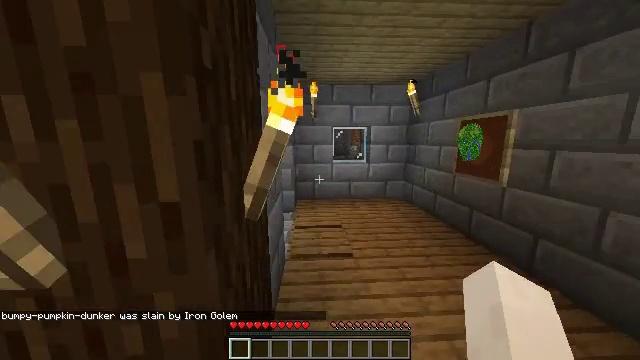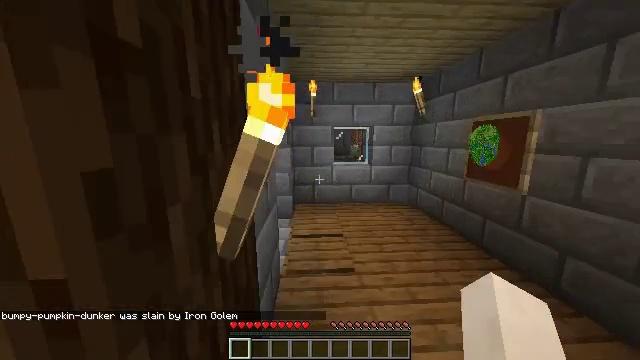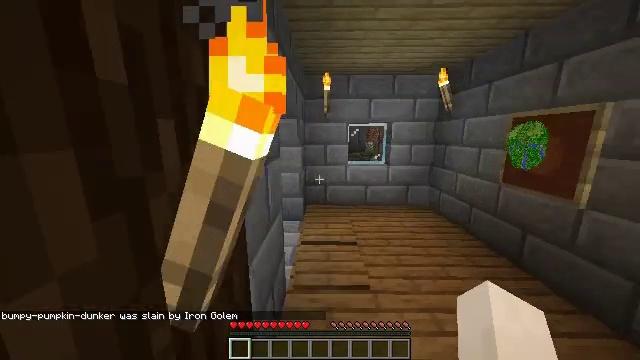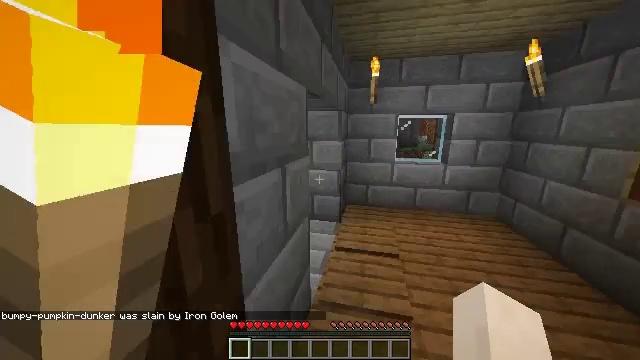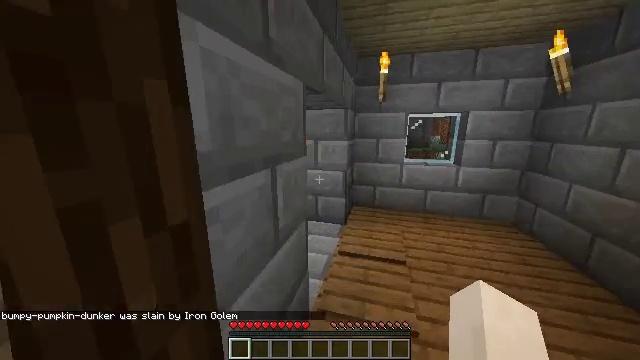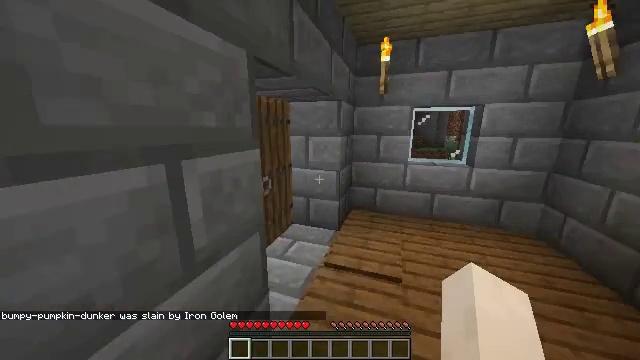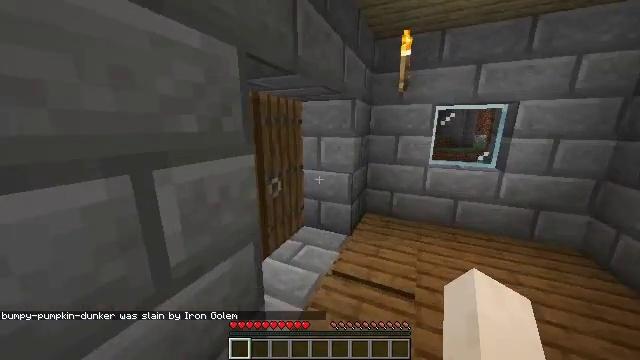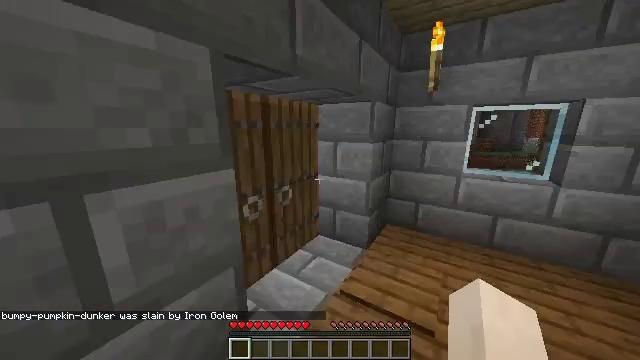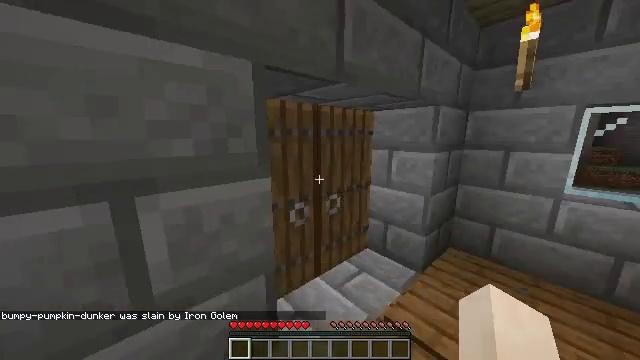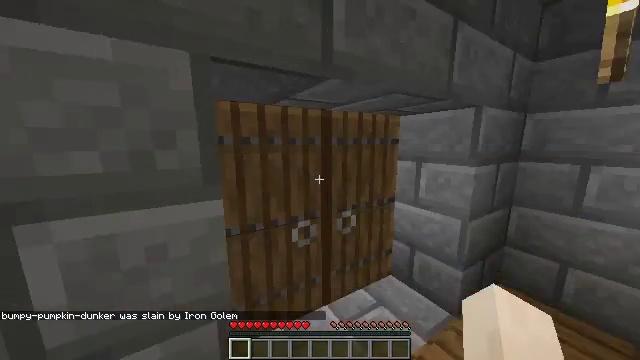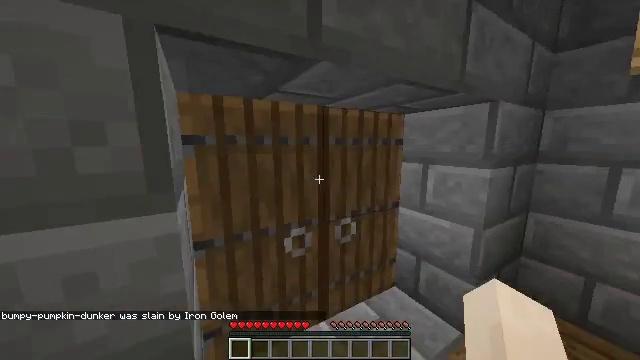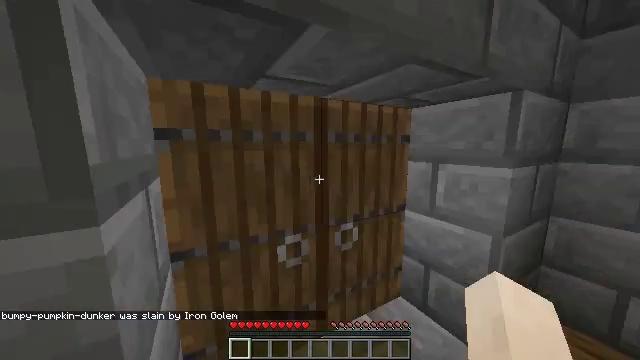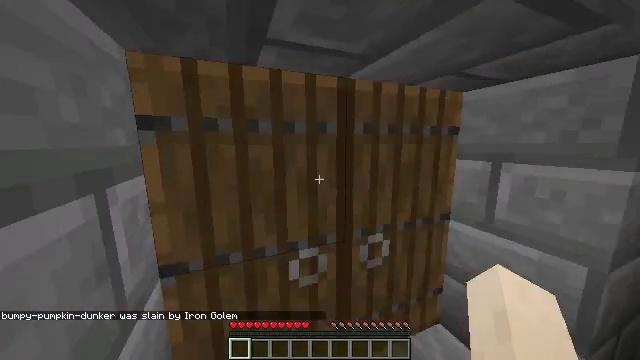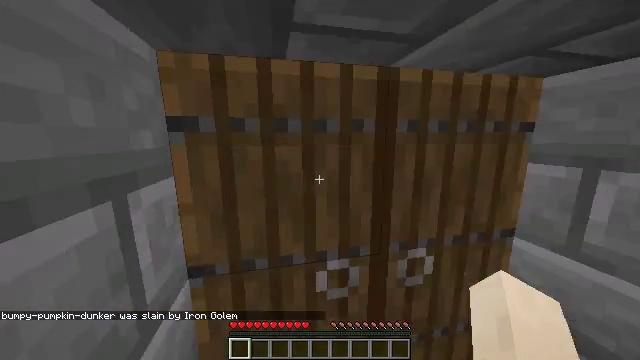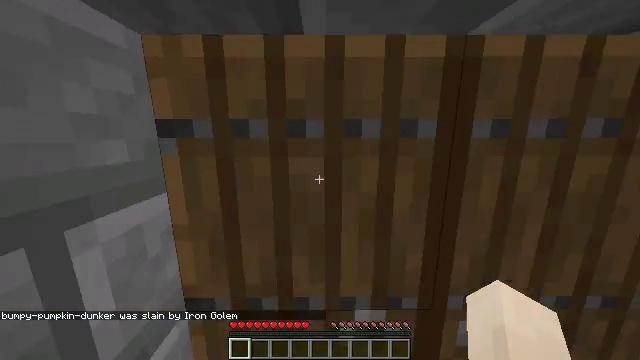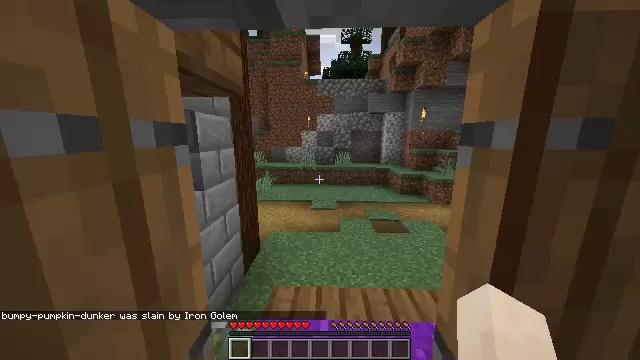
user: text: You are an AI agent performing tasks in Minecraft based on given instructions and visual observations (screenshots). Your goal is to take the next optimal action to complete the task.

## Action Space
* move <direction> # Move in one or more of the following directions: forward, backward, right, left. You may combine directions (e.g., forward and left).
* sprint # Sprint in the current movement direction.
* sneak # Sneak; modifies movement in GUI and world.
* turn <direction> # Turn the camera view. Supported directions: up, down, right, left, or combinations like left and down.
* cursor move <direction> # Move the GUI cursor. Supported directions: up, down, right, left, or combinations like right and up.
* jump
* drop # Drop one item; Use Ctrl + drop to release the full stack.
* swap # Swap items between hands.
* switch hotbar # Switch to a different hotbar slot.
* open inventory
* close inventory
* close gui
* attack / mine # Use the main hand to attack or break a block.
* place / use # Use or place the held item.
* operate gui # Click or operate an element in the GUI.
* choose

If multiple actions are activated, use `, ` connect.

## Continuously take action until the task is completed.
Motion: motion action
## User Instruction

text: Mine spruce leaves from the tree.
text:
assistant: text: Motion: move forward
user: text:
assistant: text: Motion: move forward, turn left
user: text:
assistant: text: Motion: move forward and move right, turn left and down
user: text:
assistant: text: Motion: move forward and move right, turn left
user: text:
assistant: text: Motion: move forward and move right, turn left
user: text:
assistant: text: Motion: move forward and move right, turn left
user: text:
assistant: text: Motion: move forward and move right, turn left
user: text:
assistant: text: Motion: move forward and move right, turn left and up
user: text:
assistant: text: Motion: move forward, turn left and up
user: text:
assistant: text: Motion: move forward
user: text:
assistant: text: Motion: move forward
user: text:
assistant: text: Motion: move forward, turn left
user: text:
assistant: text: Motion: move forward, turn left and down
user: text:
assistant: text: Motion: move forward, turn left
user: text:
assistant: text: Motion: move forward, turn left
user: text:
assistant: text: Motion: move forward
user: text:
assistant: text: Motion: move forward, turn left
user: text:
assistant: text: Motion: move forward
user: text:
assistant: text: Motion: move forward
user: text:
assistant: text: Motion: move forward
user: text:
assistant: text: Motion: move forward
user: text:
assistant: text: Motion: move forward, turn left
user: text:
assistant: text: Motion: move forward and move left, turn left and down
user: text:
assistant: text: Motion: move forward and move left, turn left and down
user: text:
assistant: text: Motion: move forward, turn left
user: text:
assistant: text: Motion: move forward
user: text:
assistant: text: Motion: move forward, sprint
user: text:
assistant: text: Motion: move forward, sprint, turn right and up
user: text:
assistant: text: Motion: move forward, turn right and up
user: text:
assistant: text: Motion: move forward, turn right